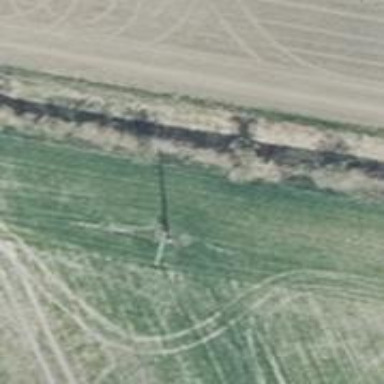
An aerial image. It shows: Grey lattice structure power pole.